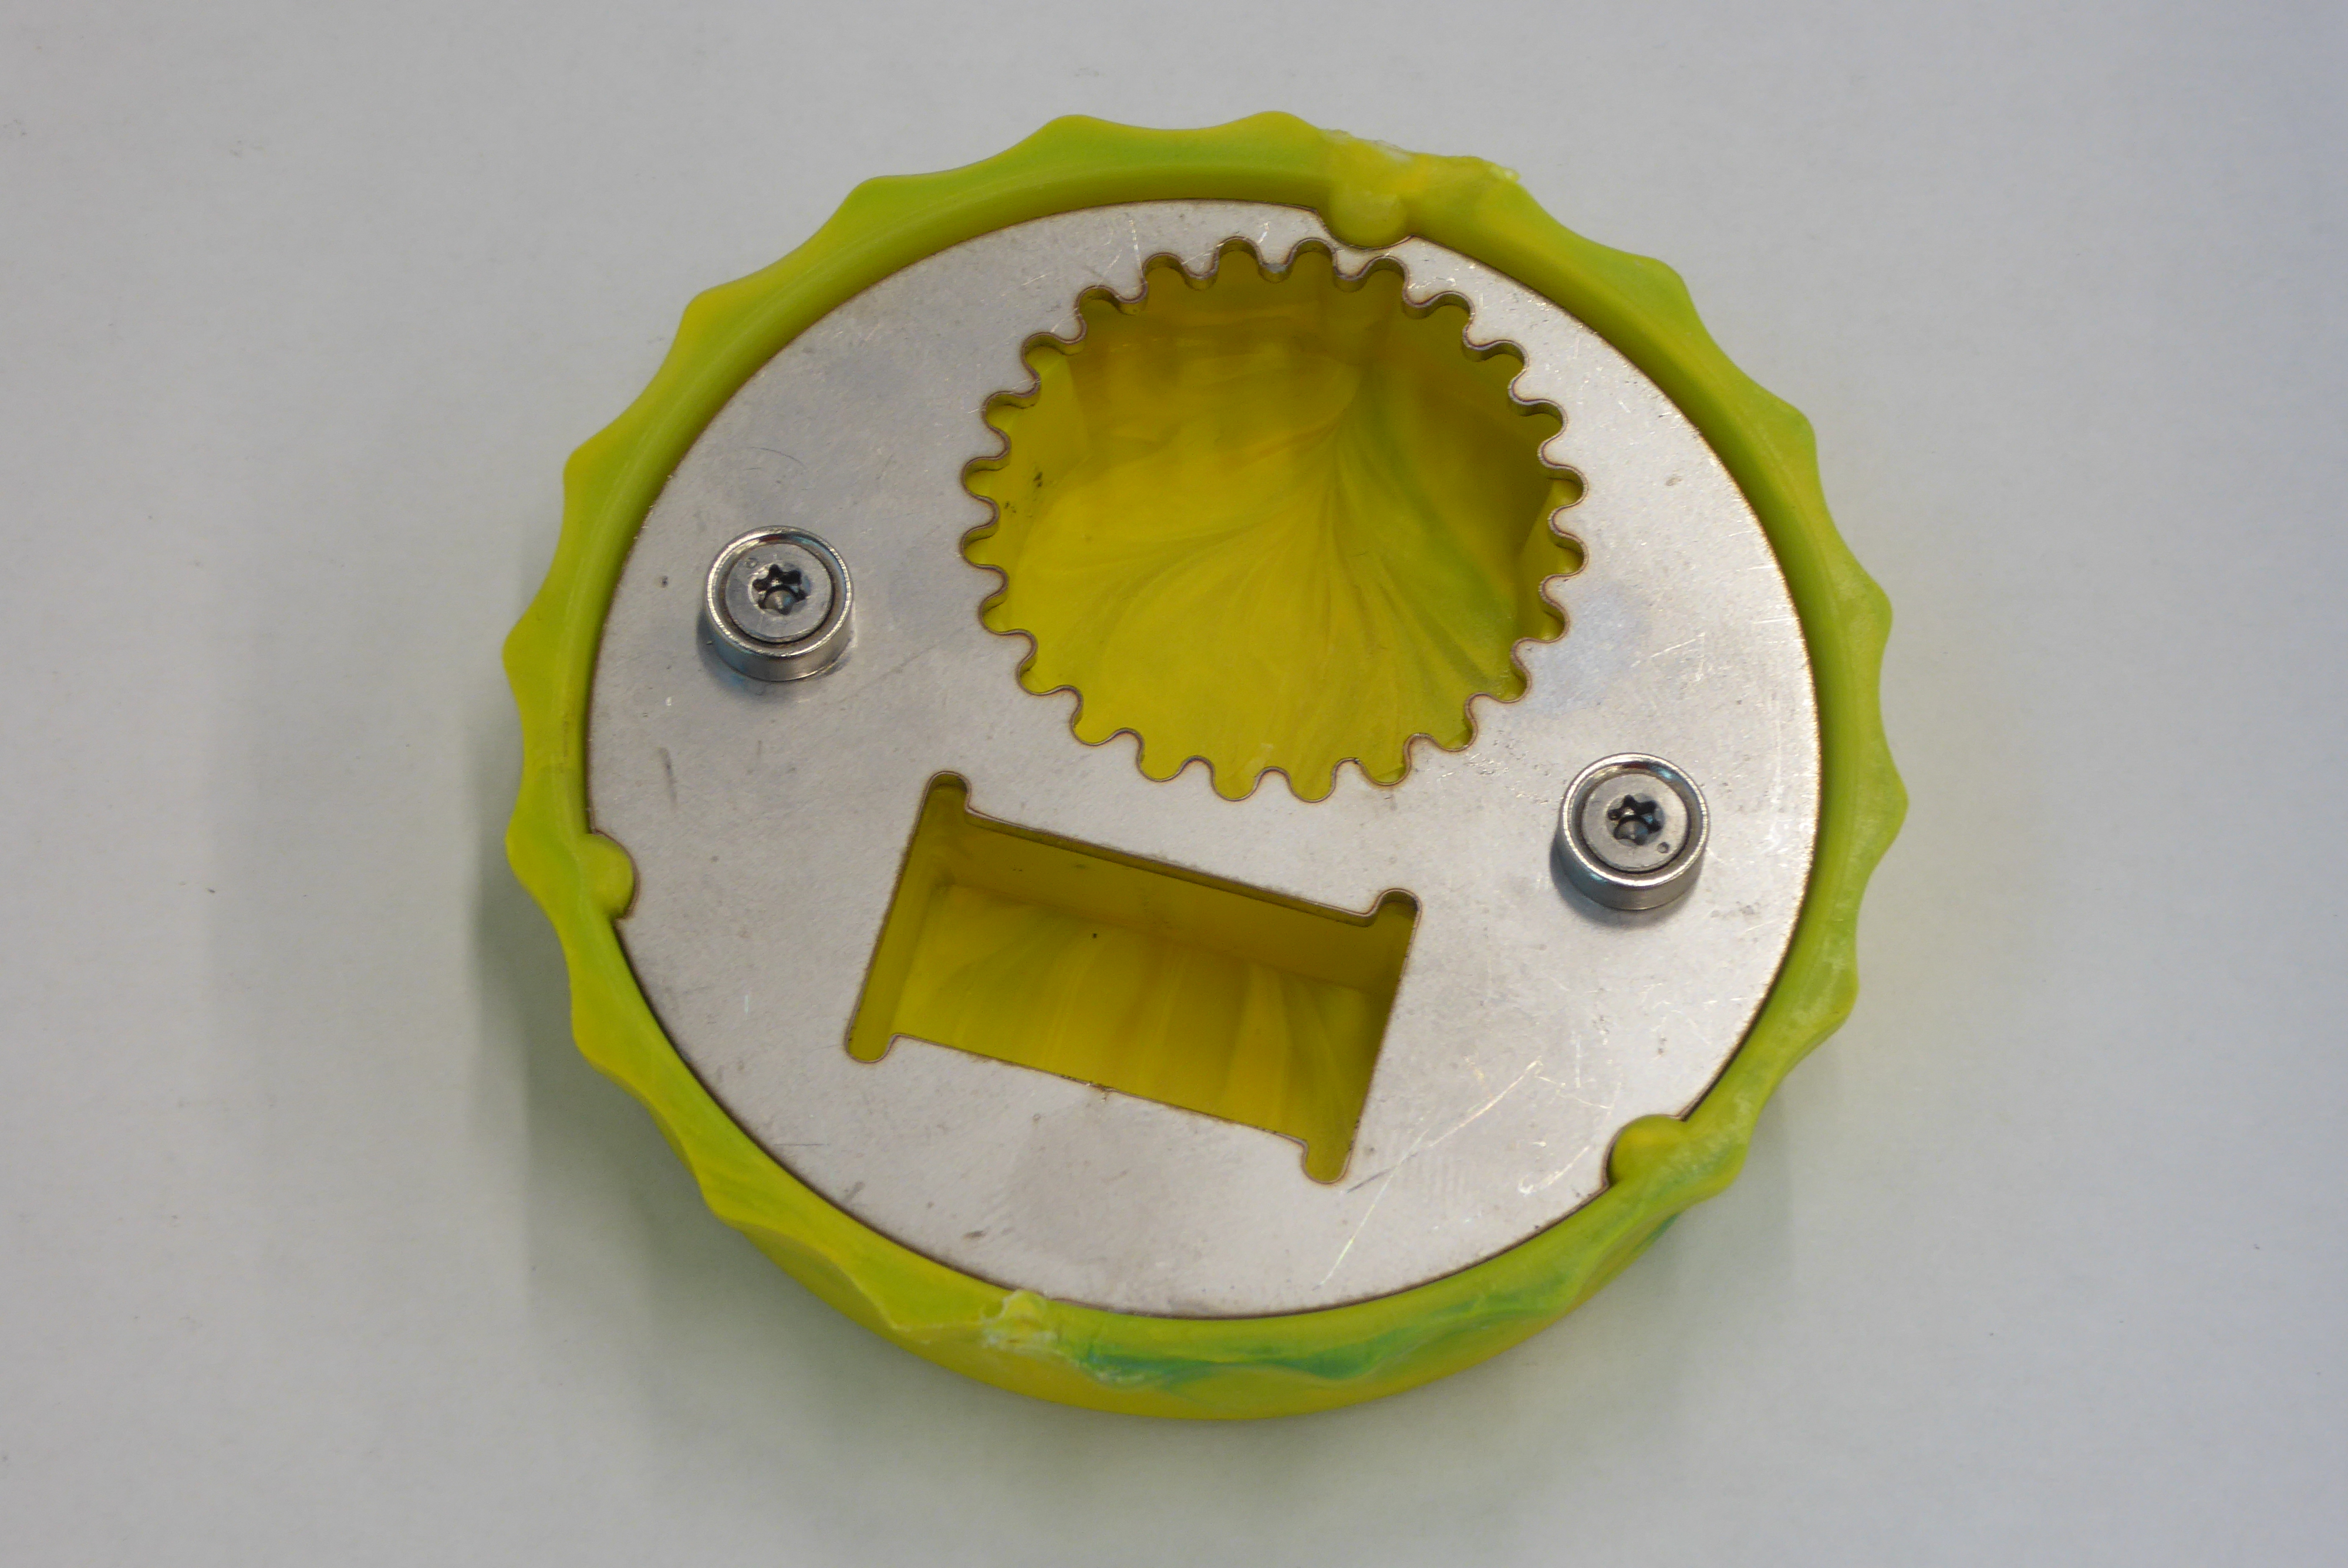
Label: Bottle Opener